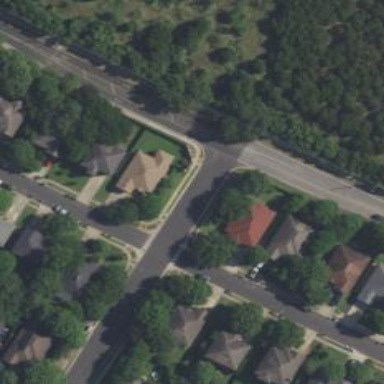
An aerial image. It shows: Asphalt footway with unmarked crossing.